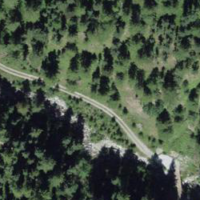
EUNIS habitat code: 43
Species observed at this site:
Papilio machaon